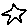
Label: star